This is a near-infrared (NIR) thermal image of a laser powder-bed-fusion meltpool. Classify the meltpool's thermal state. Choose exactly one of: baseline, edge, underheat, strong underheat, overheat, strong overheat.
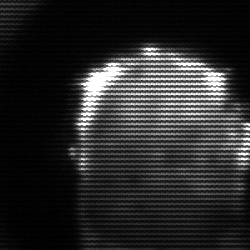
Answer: baseline